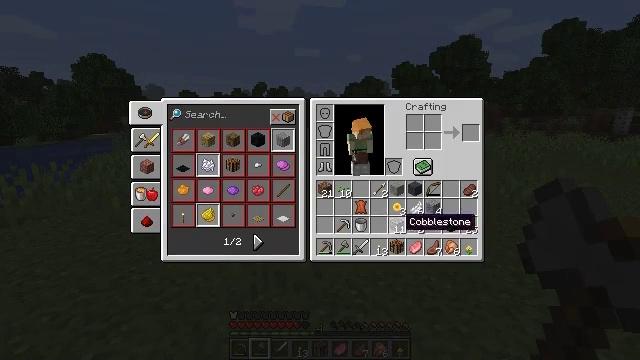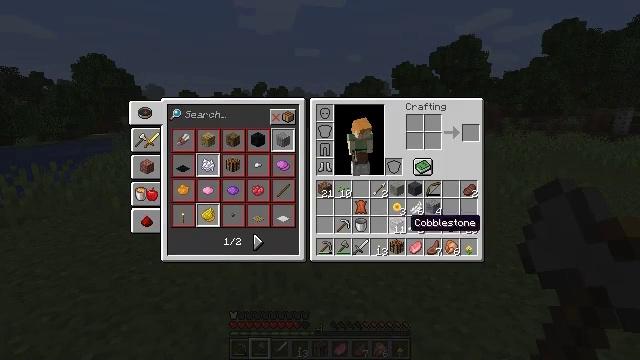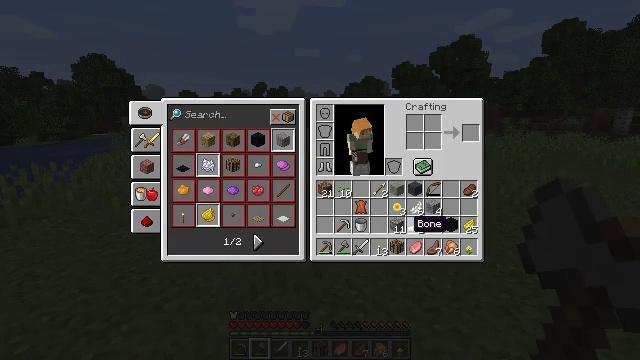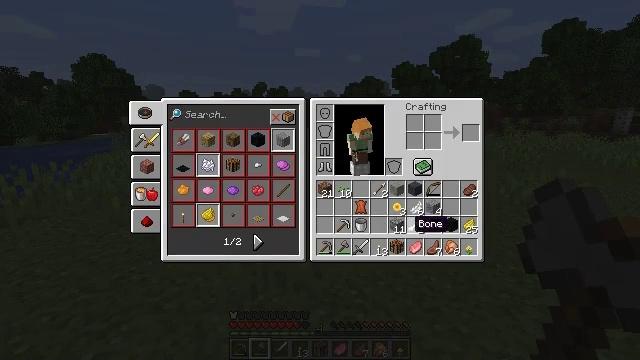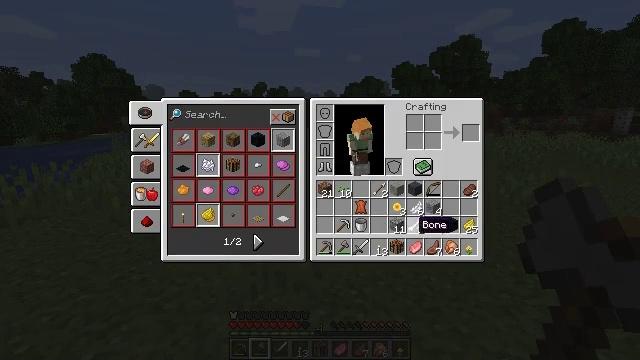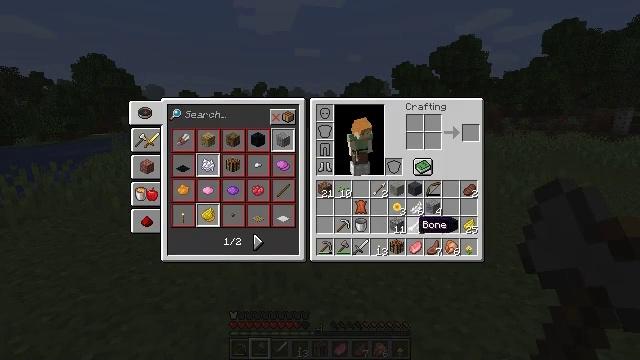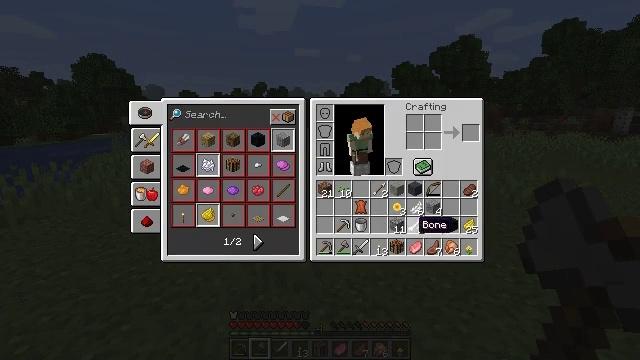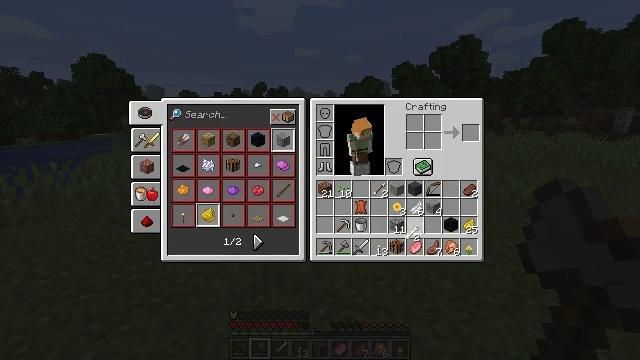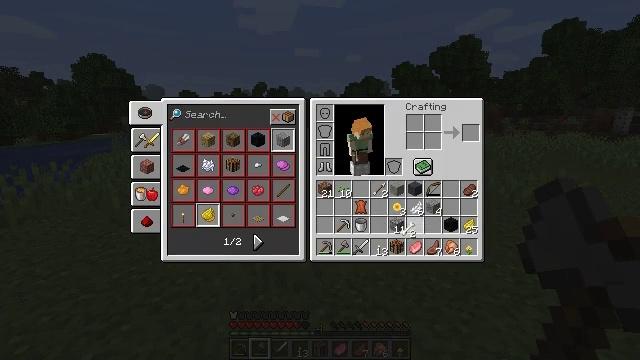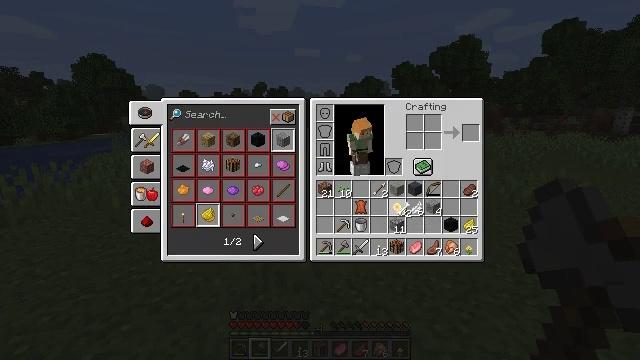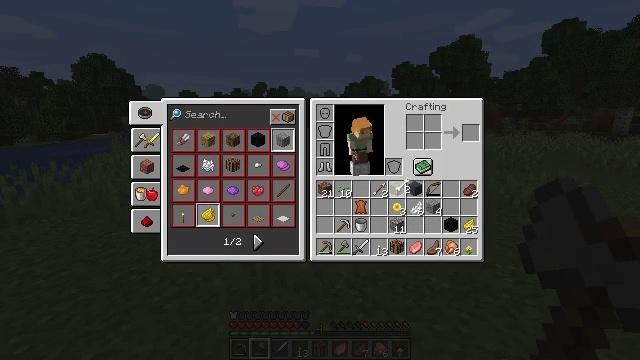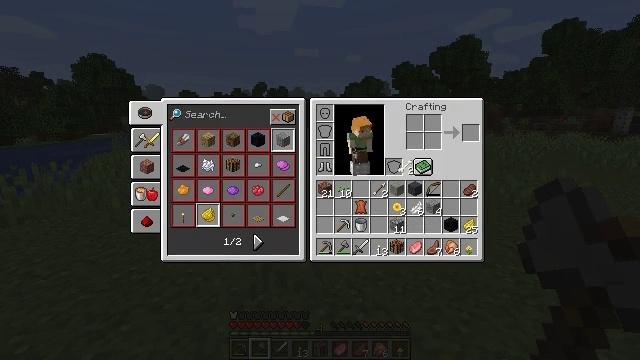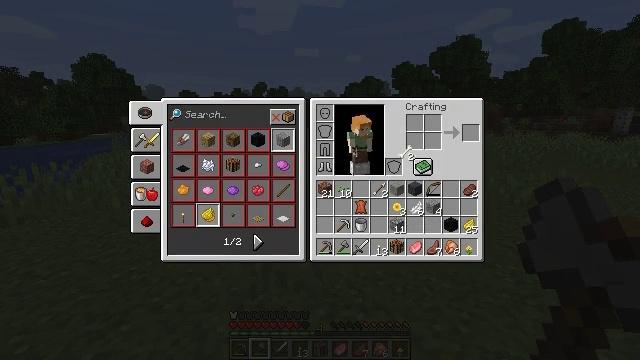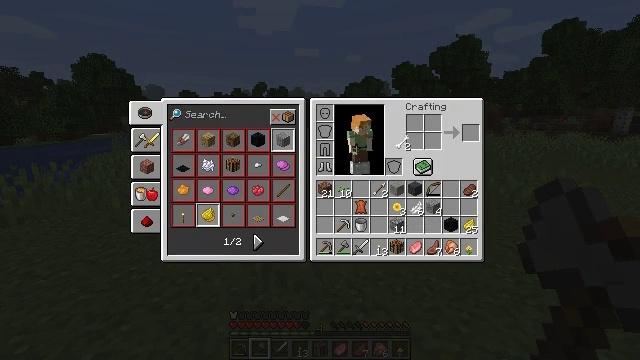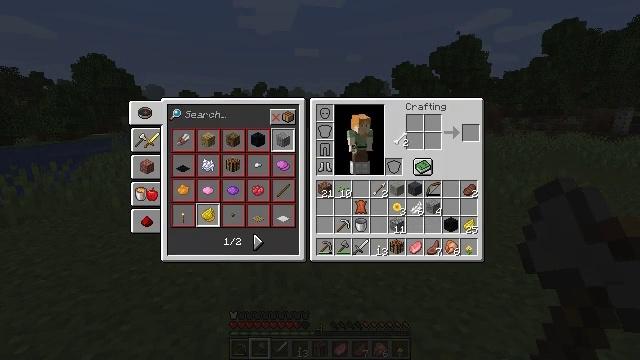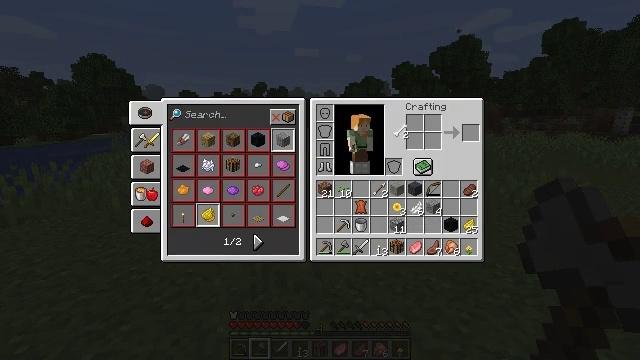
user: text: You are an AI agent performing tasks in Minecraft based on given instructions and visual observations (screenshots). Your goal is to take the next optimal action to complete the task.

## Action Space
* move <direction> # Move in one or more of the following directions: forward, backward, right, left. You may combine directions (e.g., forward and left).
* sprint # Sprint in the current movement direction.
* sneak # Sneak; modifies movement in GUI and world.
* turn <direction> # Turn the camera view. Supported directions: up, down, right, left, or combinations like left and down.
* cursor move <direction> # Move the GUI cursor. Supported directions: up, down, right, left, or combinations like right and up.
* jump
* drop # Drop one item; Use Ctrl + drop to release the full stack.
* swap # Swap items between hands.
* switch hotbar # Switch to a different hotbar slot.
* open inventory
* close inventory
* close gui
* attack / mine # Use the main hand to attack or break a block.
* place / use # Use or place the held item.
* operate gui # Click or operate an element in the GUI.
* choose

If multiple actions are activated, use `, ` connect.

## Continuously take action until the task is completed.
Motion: motion action
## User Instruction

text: Break bones down into bone meal.
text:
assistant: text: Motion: no_op
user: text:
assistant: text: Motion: no_op
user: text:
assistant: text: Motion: no_op
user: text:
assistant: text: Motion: no_op
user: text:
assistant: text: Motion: no_op
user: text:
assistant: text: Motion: no_op
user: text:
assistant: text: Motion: operate gui
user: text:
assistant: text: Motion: operate gui
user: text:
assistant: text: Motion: cursor move up
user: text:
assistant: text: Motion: cursor move up
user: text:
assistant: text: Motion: cursor move up
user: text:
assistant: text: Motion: cursor move up
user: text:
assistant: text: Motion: cursor move up
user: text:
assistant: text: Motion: no_op
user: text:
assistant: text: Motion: cursor move up
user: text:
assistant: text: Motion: no_op
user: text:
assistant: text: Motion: no_op
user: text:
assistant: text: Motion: no_op
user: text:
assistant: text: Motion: no_op
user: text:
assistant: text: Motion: no_op
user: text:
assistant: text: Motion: no_op
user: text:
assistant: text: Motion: operate gui
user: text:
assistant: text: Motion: operate gui
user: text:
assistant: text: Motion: operate gui
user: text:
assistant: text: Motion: no_op
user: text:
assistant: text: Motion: no_op
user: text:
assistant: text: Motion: no_op
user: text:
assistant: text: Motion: cursor move right
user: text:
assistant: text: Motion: cursor move right
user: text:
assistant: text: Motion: no_op